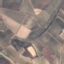
Label: PermanentCrop